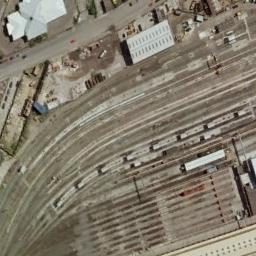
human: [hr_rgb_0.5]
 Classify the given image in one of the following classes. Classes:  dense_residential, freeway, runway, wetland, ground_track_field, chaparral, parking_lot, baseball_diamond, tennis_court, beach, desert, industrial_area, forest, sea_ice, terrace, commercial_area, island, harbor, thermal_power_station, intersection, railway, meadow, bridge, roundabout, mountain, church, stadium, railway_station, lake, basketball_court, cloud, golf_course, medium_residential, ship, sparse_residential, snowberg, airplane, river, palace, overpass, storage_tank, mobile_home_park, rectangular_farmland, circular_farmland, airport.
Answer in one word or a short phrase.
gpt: railway